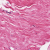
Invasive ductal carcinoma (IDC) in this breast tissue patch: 0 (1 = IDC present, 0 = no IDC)